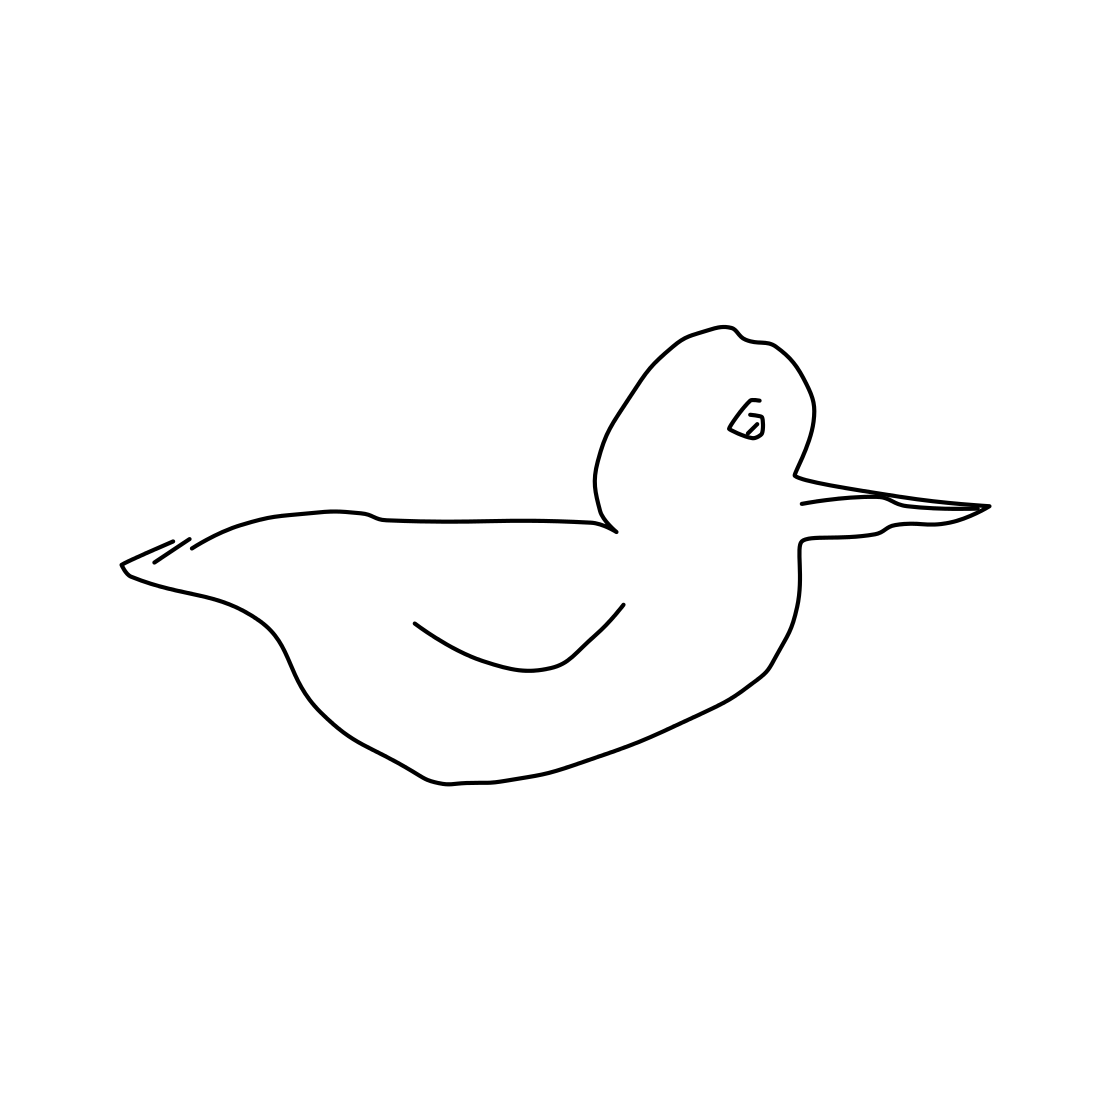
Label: duck